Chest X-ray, PA view. Patient: 33 years old, sex F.
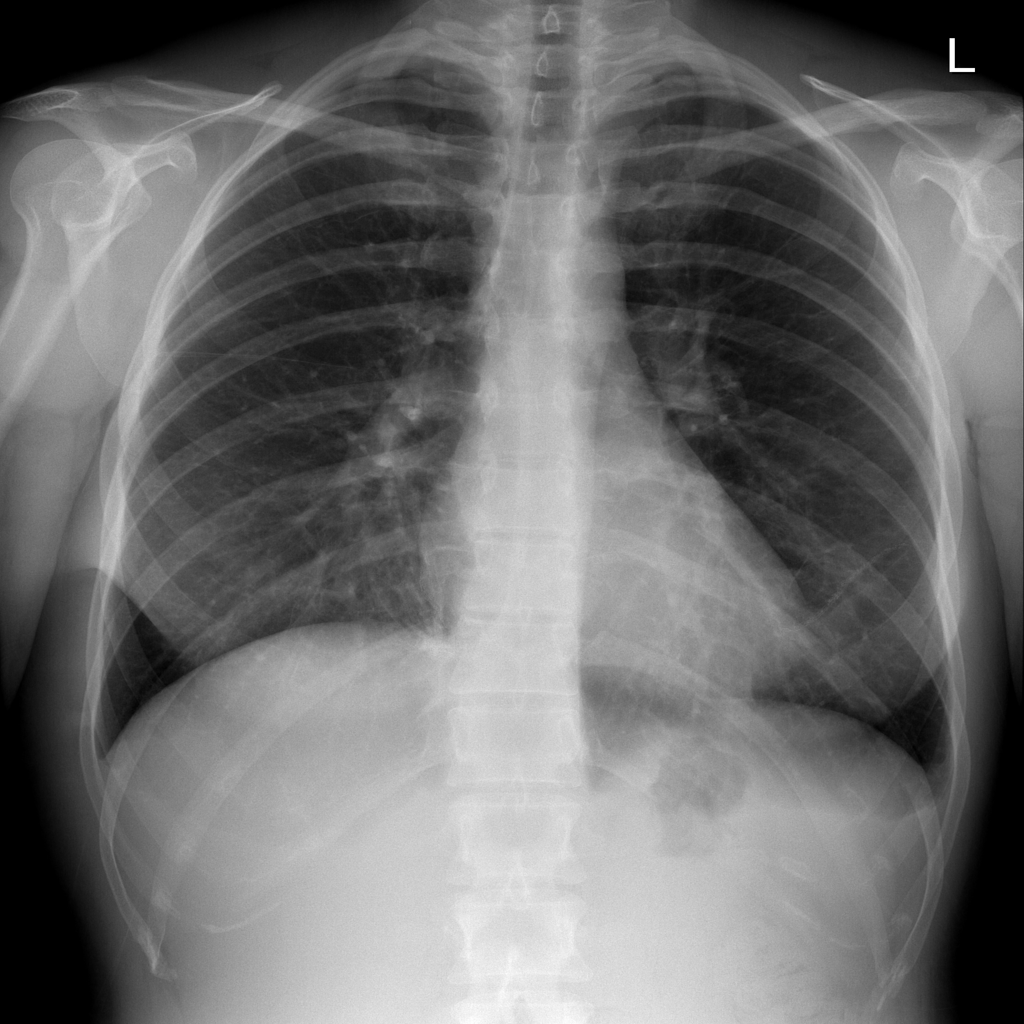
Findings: No Finding